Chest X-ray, PA view. Patient: 71 years old, sex M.
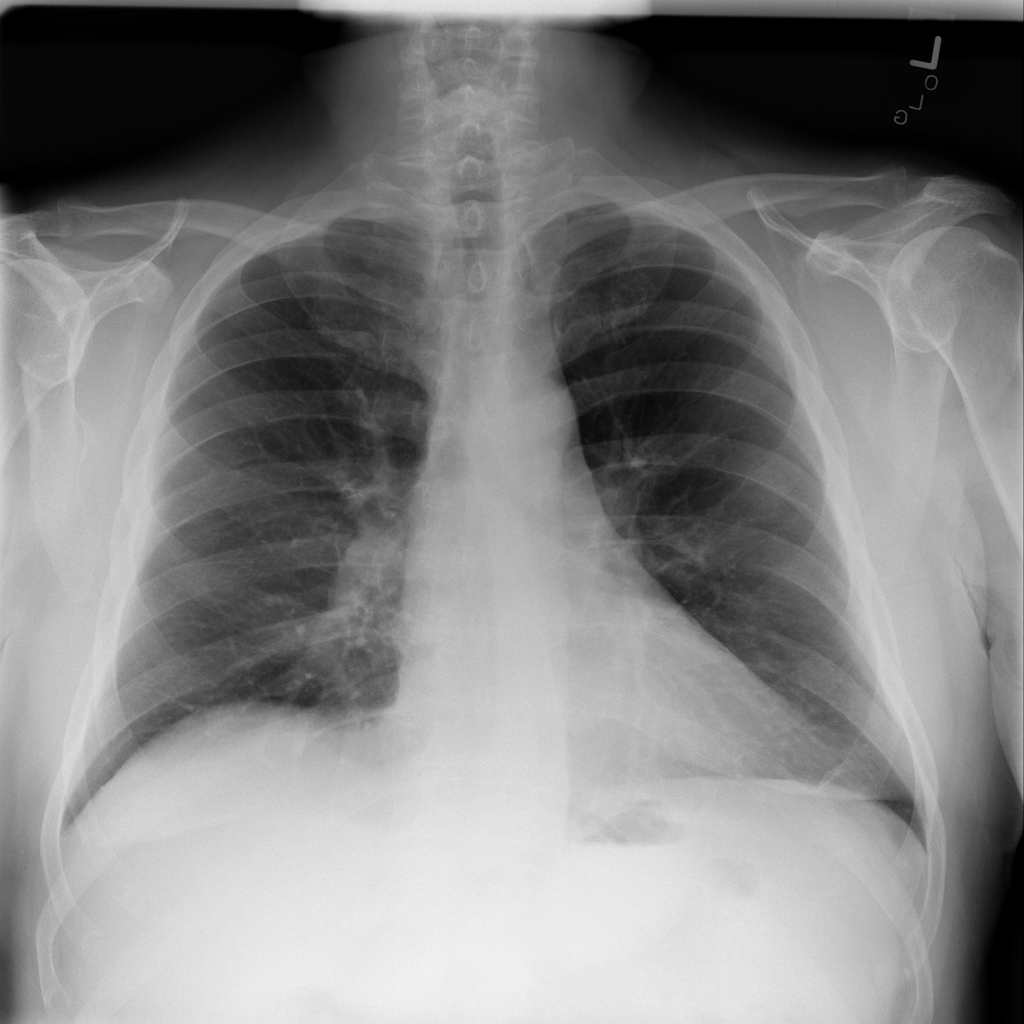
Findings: No Finding